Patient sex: M
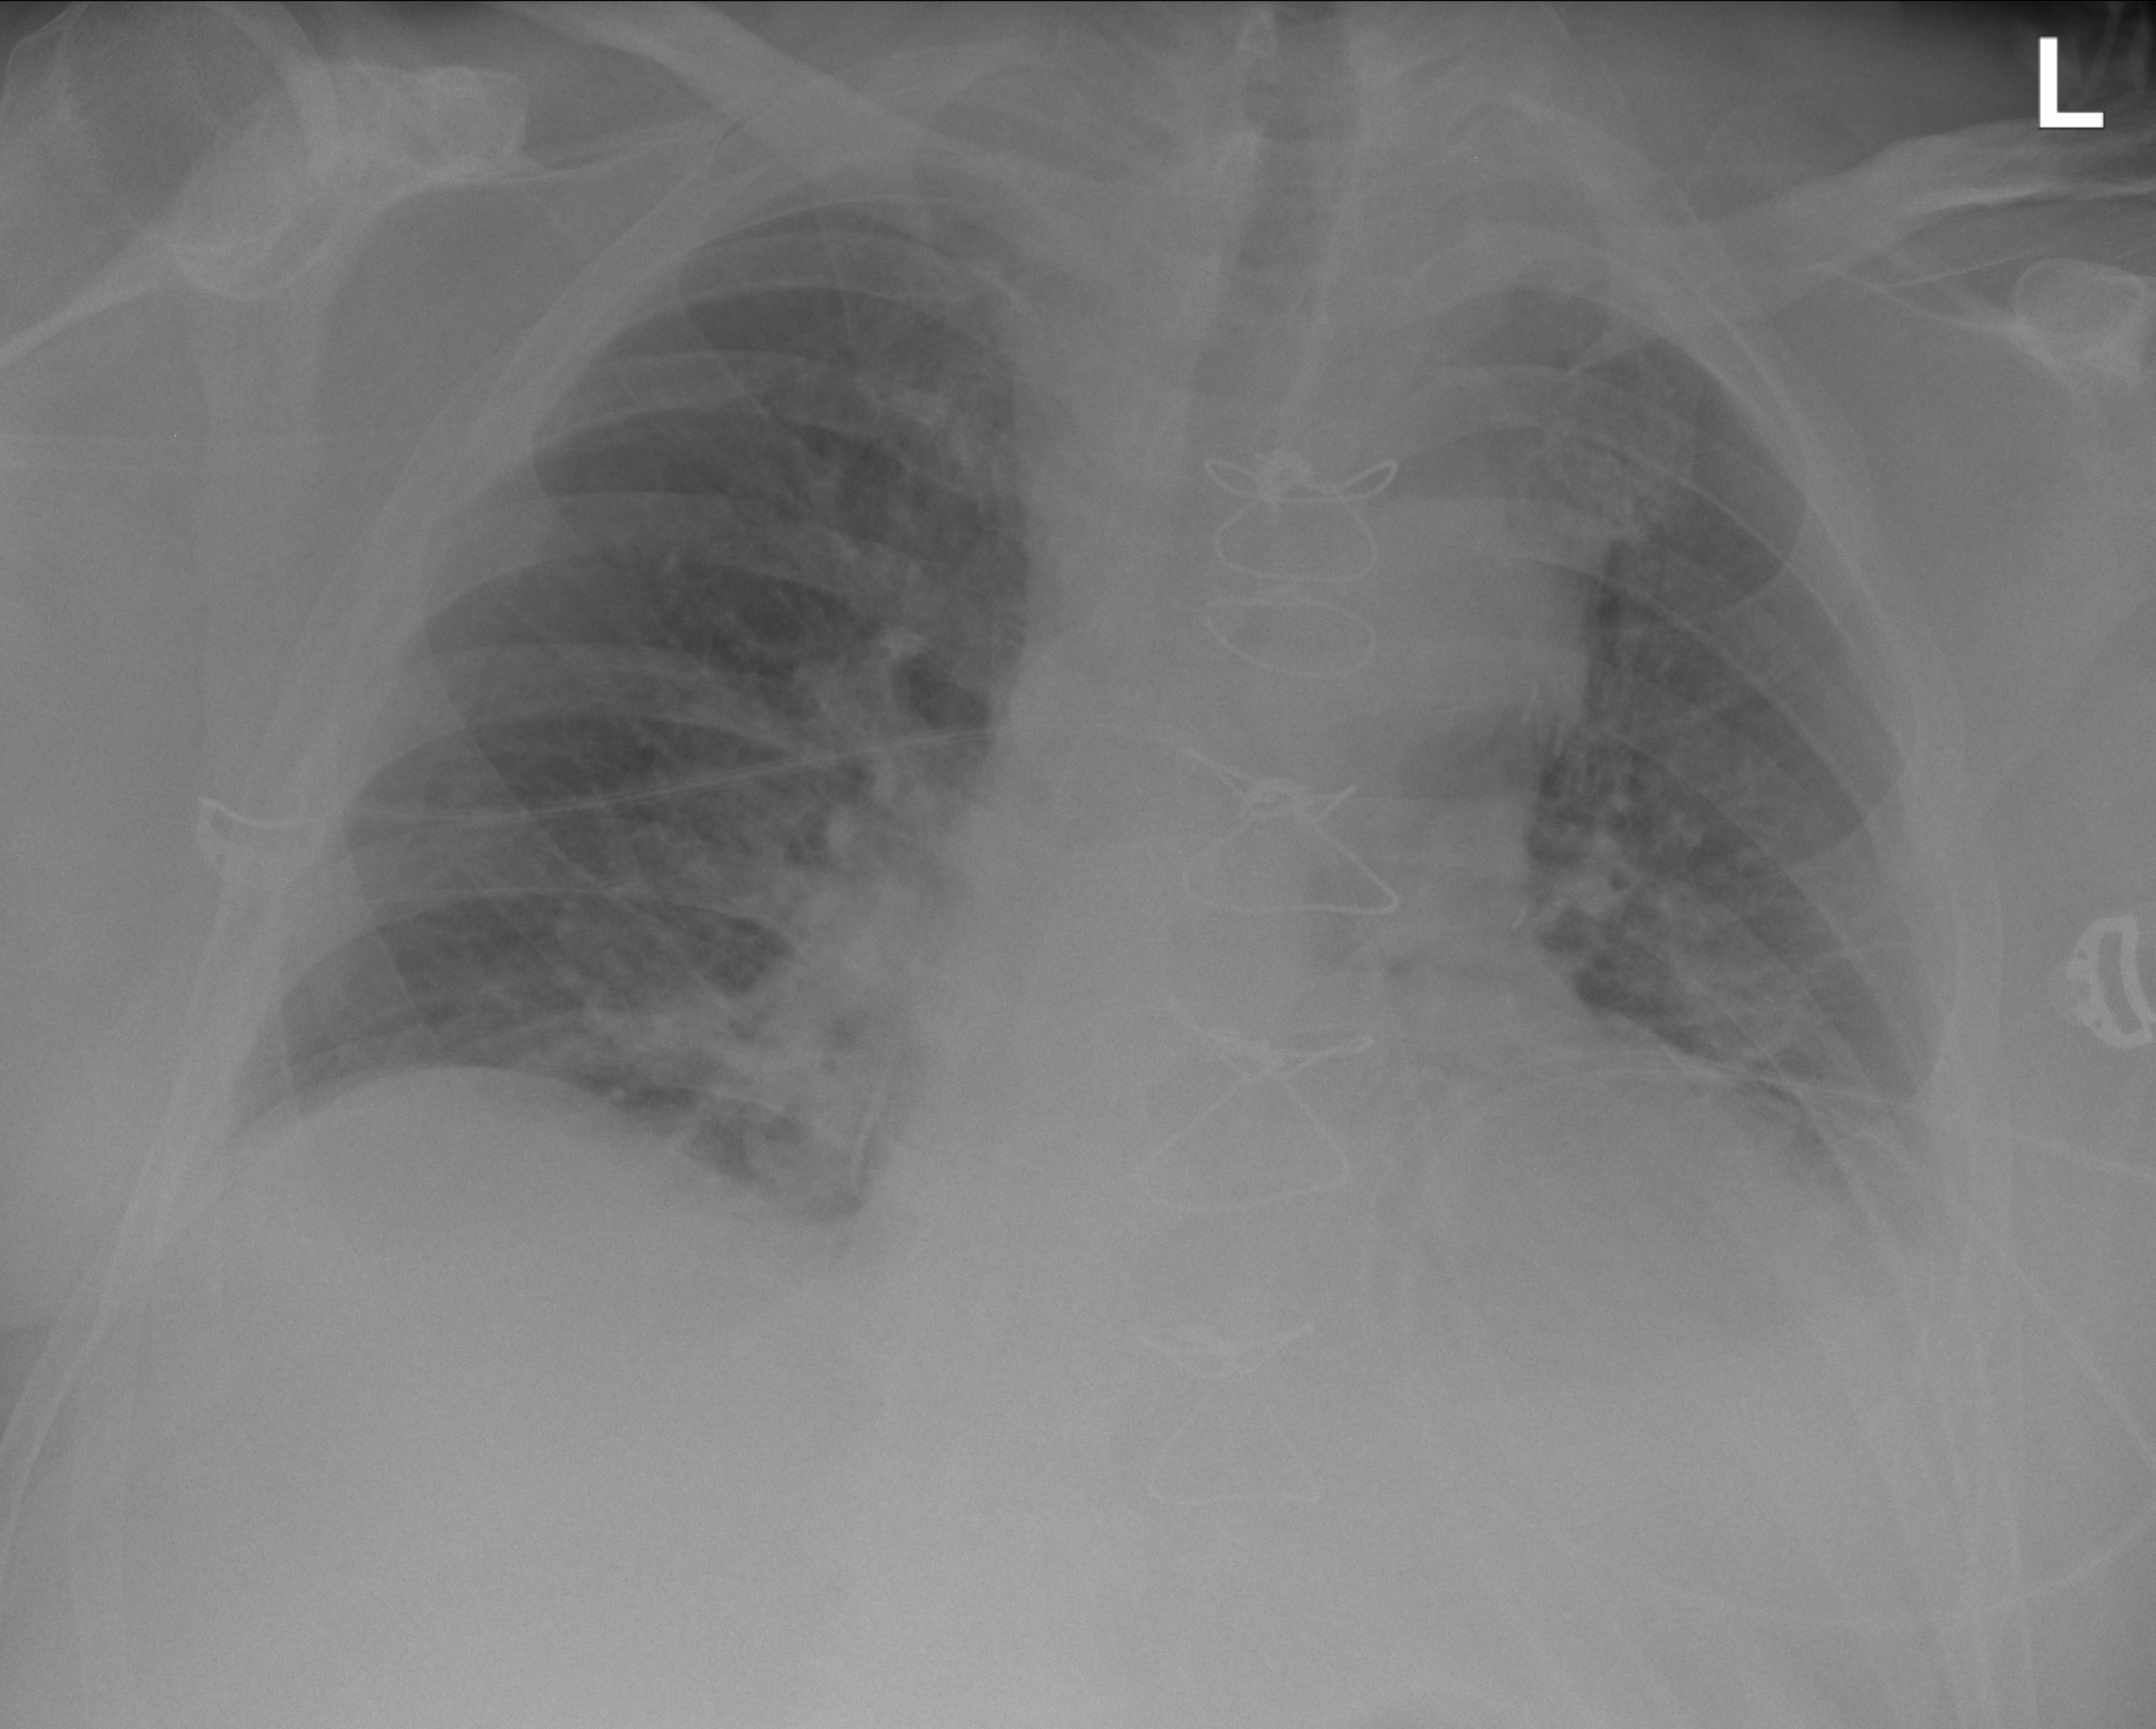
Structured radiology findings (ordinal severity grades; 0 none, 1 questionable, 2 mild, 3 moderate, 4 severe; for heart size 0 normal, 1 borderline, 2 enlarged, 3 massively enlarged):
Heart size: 2
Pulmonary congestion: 0
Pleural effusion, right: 2
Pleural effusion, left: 3
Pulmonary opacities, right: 3
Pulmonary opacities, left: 2
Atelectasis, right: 3
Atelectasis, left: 2